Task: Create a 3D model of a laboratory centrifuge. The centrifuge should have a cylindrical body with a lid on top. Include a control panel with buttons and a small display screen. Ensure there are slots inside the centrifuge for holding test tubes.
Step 300:
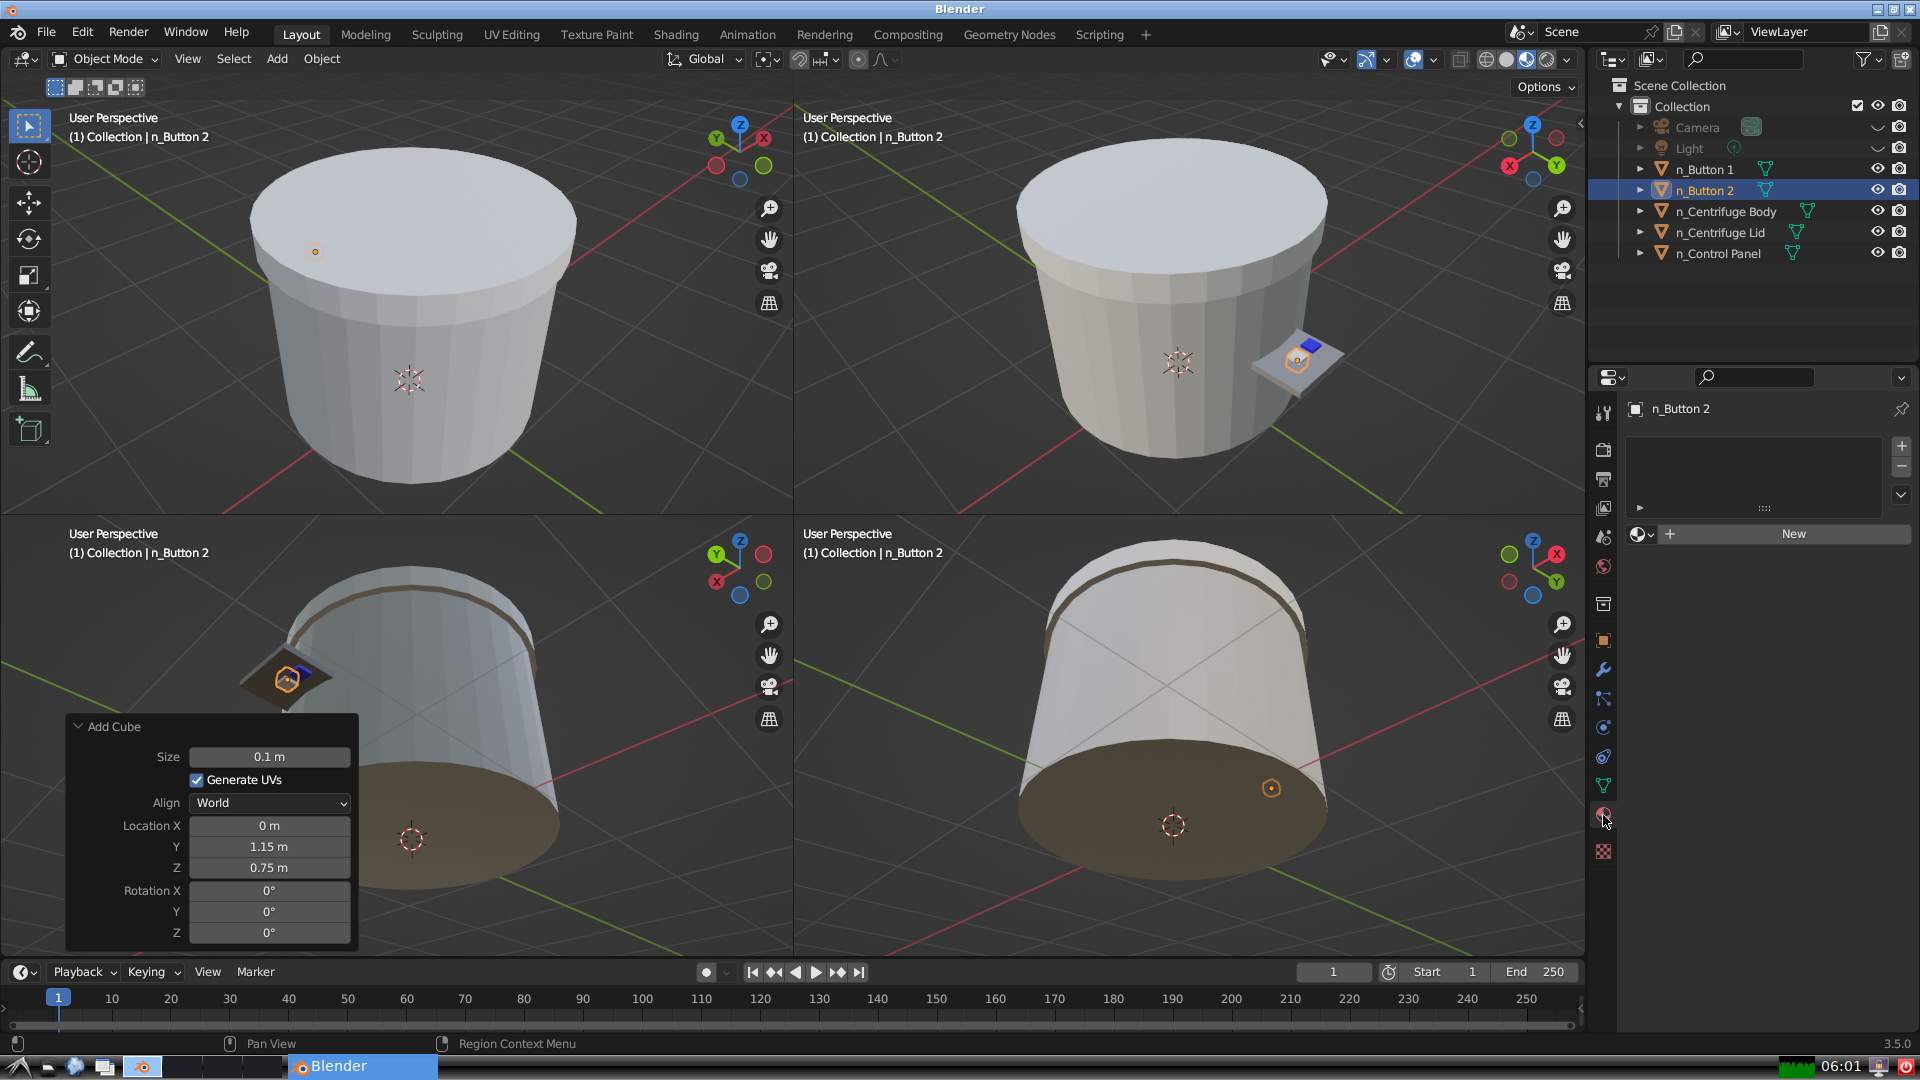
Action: {"mouse_move": [1636, 534]}